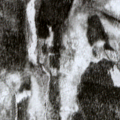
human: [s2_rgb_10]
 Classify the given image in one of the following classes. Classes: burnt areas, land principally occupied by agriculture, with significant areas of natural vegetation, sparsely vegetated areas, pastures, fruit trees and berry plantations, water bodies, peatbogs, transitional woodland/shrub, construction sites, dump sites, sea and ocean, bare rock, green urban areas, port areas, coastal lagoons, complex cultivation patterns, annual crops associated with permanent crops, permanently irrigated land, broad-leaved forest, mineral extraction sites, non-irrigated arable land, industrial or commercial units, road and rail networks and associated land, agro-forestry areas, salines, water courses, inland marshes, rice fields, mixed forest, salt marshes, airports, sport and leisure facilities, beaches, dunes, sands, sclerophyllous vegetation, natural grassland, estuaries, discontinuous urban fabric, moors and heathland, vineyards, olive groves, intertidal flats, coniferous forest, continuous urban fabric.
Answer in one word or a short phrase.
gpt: coniferous forest, mixed forest, transitional woodland/shrub, peatbogs